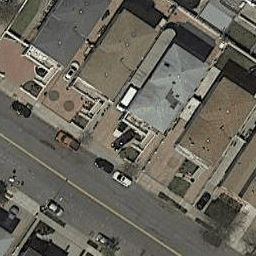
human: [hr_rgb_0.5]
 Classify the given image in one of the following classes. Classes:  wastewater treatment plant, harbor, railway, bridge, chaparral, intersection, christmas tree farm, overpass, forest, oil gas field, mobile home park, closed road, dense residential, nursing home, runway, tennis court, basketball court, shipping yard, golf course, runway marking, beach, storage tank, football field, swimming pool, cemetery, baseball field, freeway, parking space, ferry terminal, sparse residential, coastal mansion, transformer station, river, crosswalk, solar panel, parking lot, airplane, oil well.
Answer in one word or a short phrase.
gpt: dense residential